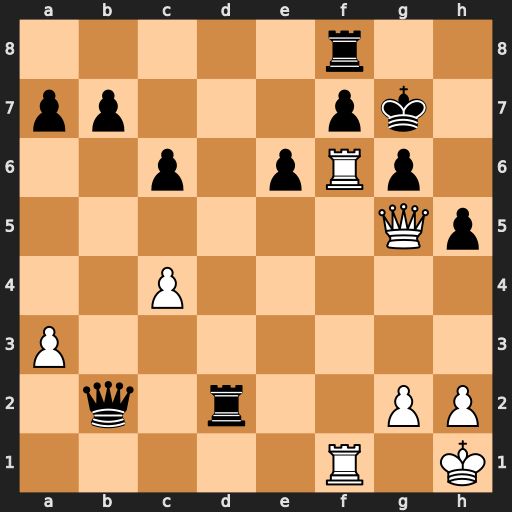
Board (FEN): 5r2/pp3pk1/2p1pRp1/6Qp/2P5/P7/1q1r2PP/5R1K
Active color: w
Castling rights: -
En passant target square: -
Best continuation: Rxg6+ fxg6 Qe7+ Kh6 Qxf8+ Qg7 Qf4+ Kh7 Qxd2